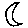
Label: moon